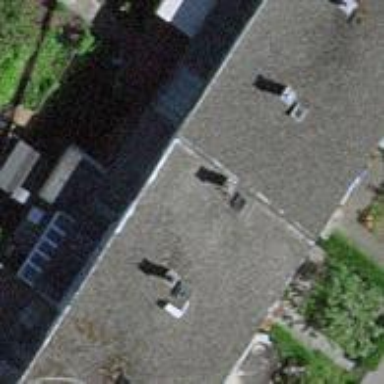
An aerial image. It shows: Terrace building.